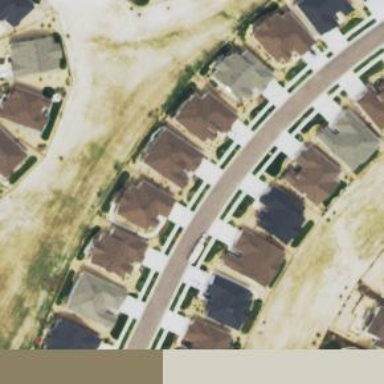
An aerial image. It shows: Residential area consisting of single-family homes.